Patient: sex F, age 63
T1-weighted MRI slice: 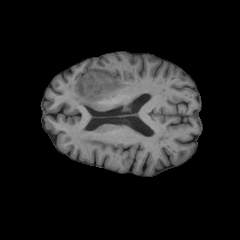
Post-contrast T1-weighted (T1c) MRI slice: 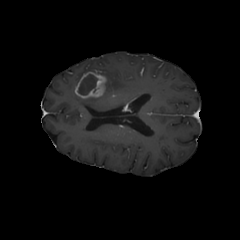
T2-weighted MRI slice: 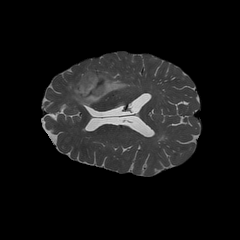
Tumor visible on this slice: yes
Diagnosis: Glioblastoma, IDH-wildtype
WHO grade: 4